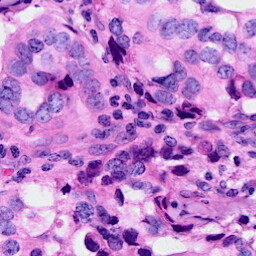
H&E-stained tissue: Breast